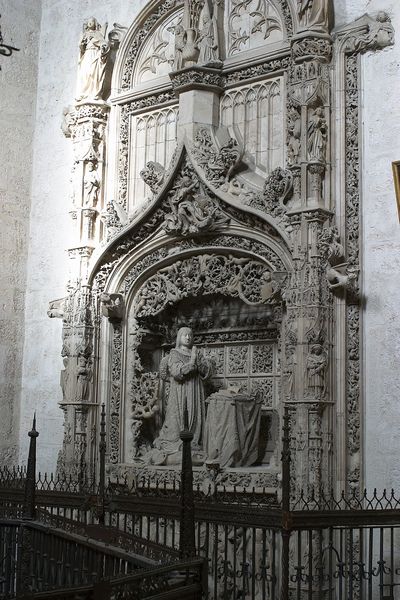
Titel: Grabmal des Infanten Alfonso
Künstler: Gil de Siloé
Standort: Burgos, Kartause von Miraflores (EU - E)
Schlagwörter: mann, frau, grau, marmor, paris, tisch, tuch, zaun, wand, bibel, mensch, stein, hände, innenraum, tischtuch, gitter, kirche, gewand, spitzen, gotik, engel, krug, ranken, skulptur, relief, bilderrahmen, gefaltet, ornamente, stuck, faltenwurf, tor, foto, bögen, nische, buch, glaube, denkmal, knien, beten, gebet, altar, kathedrale, verziert, sandstein, dienste, gotisch, grab, kniend, religiös, heilig, anbetung, masswerk, grabmal, epitaph, epithaph, höände